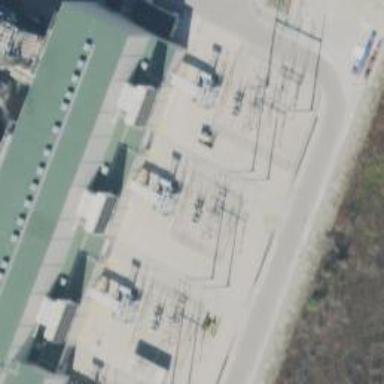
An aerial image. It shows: Gas turbine generator powered by gas.